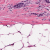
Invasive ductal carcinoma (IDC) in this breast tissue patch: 1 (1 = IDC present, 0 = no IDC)